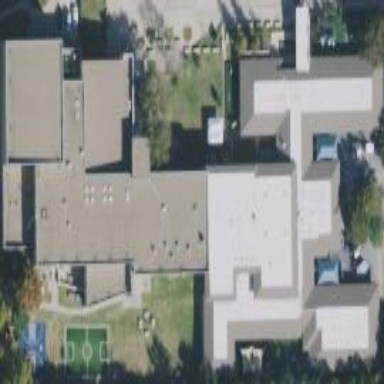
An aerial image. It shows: School building.